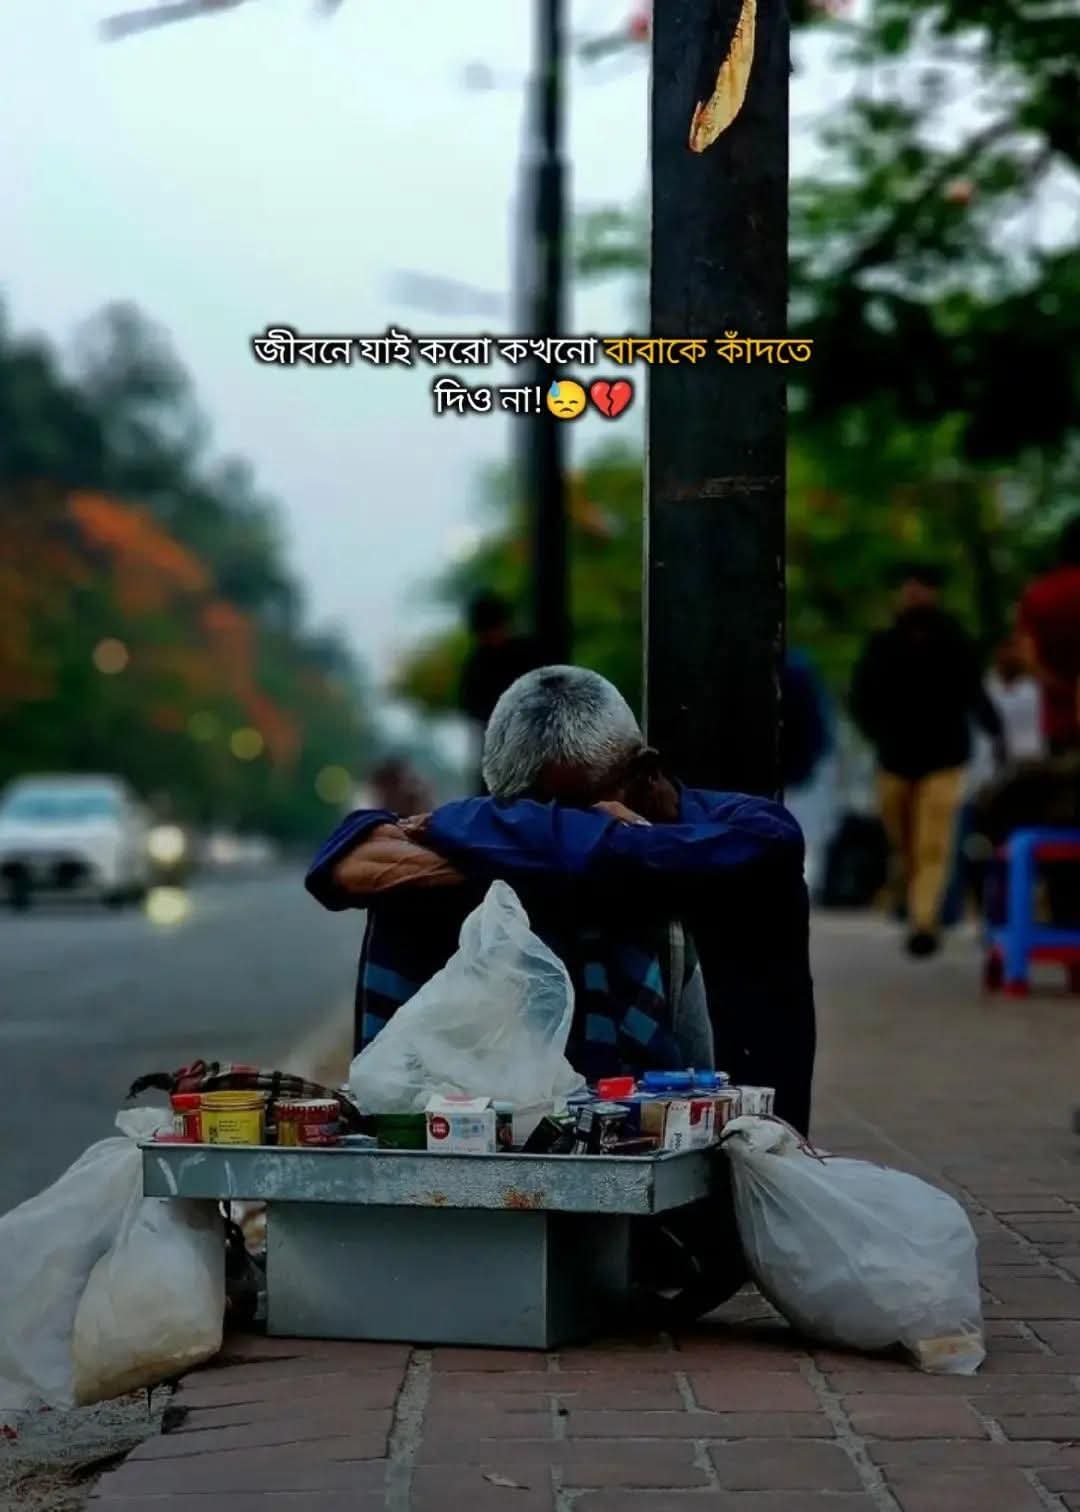
Text: জীবনে যাই করো কখনো বাবাকে কাঁদতে দিও না!
Label: Non Hate